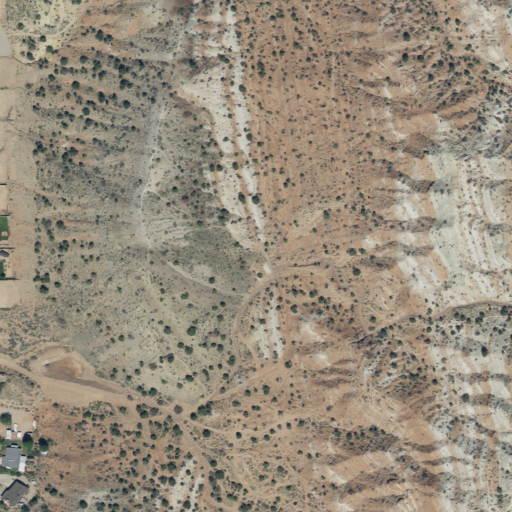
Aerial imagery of valley in Utah named Stephens Canyon containing shrub, open development, evergreen forest, low intensity development, and medium intensity development